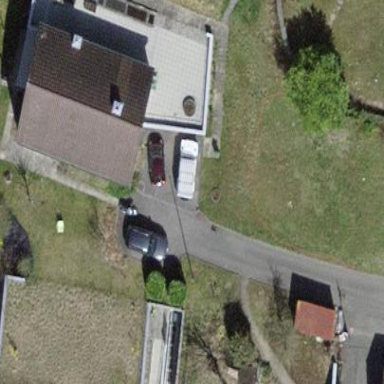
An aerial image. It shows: Detached building.